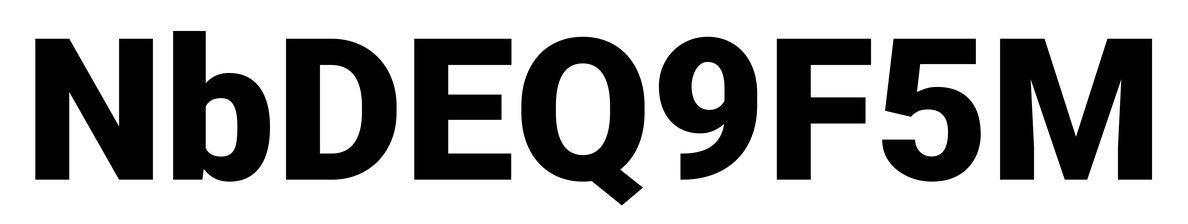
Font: Roboto_Black